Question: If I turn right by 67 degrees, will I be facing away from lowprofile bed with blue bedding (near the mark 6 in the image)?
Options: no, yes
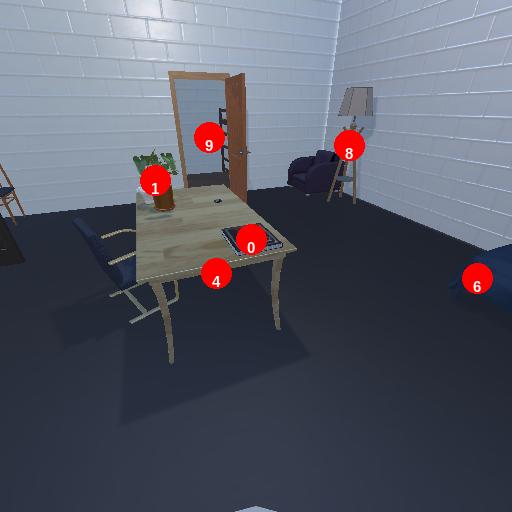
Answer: no